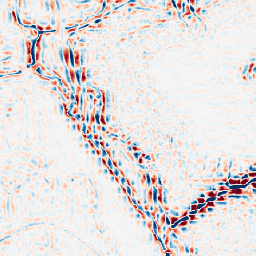
Category: wavelet
Decomposition family: wavelet_reverse_biorthogonal
Decomposition parameters: wavelet: rbio5.5
level: 3
Upsampling method: nearest
Upsampling parameters: scale: 2
Upsampling scale: 2